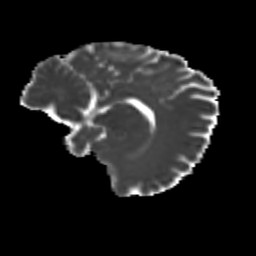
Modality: MD
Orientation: sagittal
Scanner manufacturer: siemens
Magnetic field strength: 3 T
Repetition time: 9.2 s
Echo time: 0.084 s